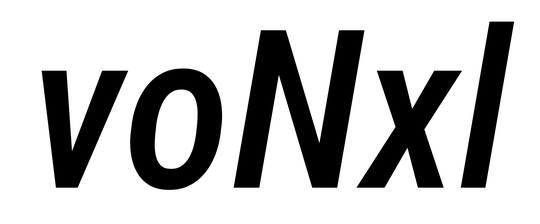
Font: Roboto-Italic_Condensed_Medium_Italic